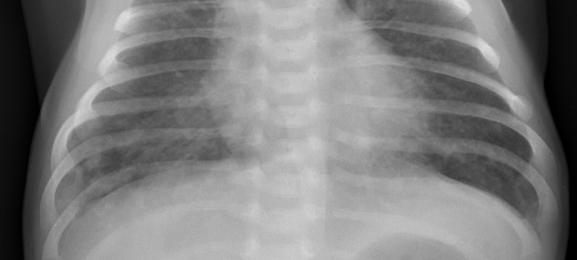
Diagnosis: PNEUMONIA